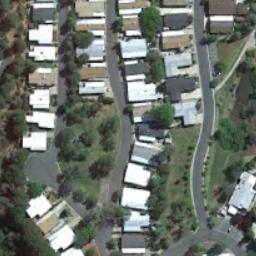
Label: mobile_home_park